This time-frequency spectrogram was computed from a bearing vibration snapshot; brighter regions carry more energy. Classify the bearing condition as one of: normal, inner_race, outer_race, ball.
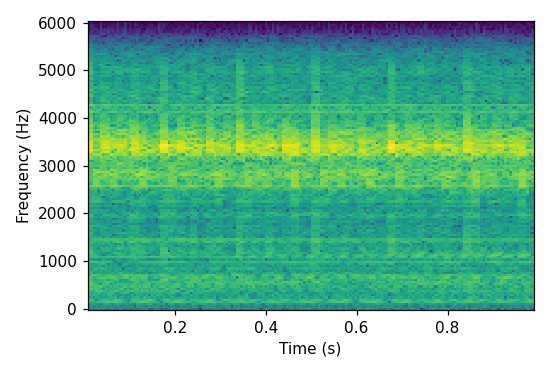
Answer: outer_race